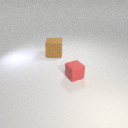
large brown rubber cube behind small red rubber cube